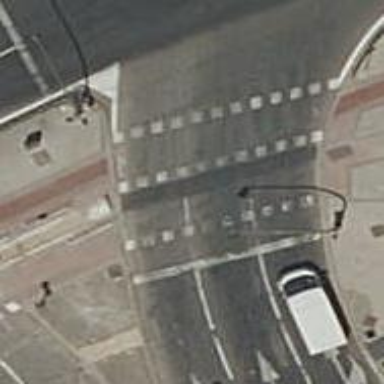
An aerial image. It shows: Zebra crossing with traffic signals.